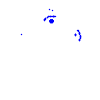
Particle: pion